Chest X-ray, AP view. Patient: 45 years old, sex M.
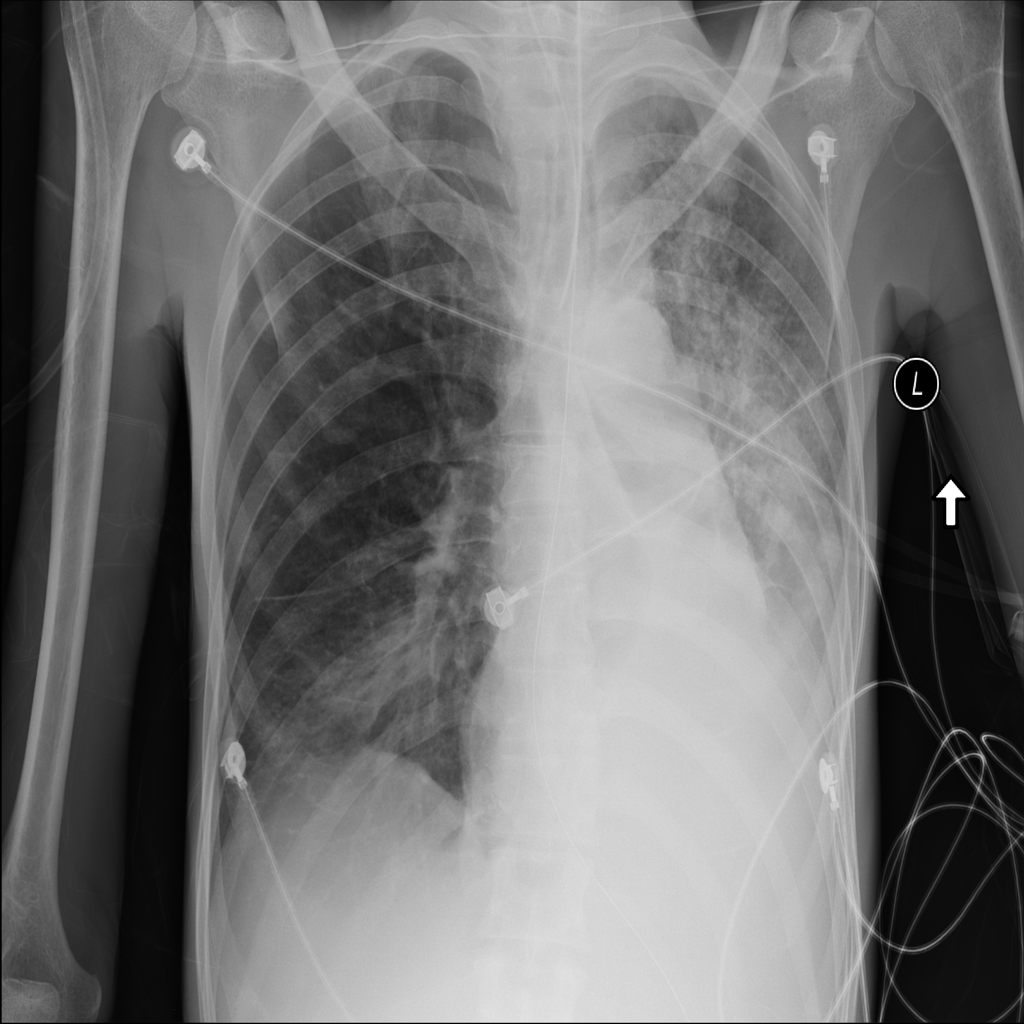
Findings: Atelectasis, Infiltration